Field crop: maize
Growth stage: 1
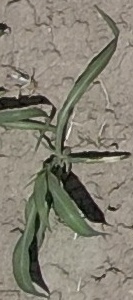
Species: sorghum